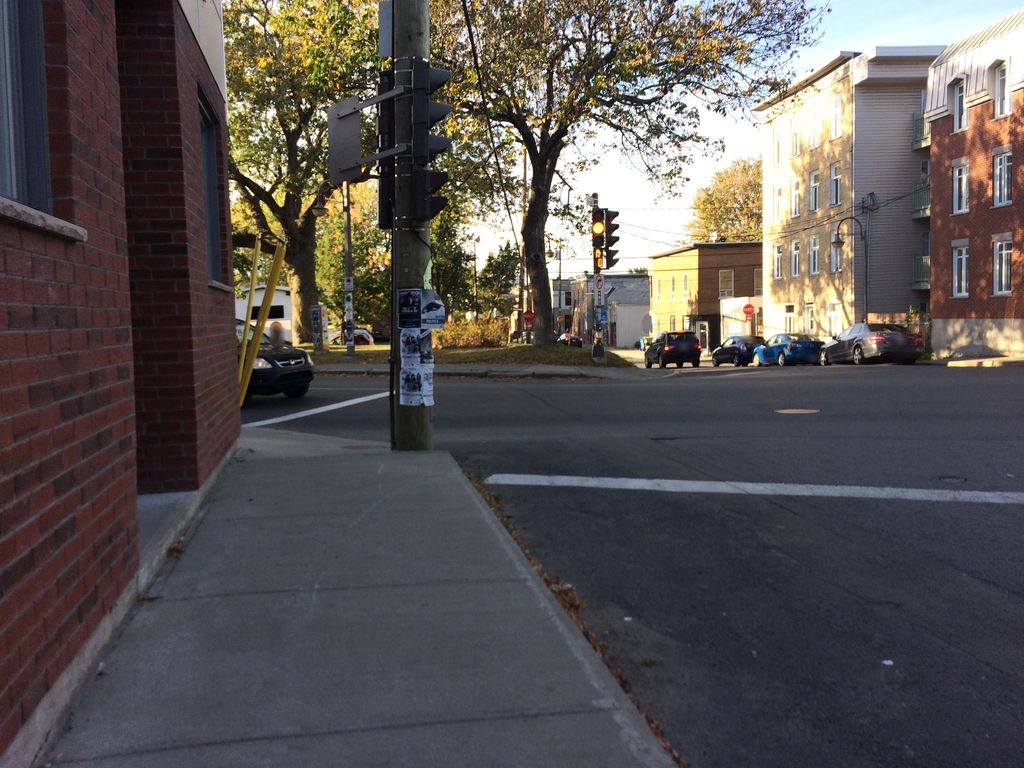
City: quebec_city